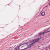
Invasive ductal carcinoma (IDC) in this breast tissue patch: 0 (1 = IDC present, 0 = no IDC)